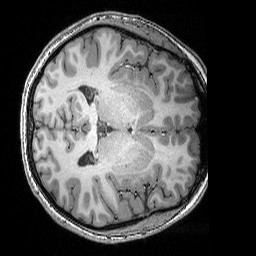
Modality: T1w
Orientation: axial
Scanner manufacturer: siemens
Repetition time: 2.25 s
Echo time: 0.00418 s